Question: What is wrong with this code? Why can't I get the 'username' from the 'members' table in 'website' database. Here's the screenshot of database information:

I am trying to make a function for it so that I can use it later. Here's the code:
'''
<?php
function get_username($username){
$host = 'localhost';
$username = 'root';
$password = '';
$database = 'website';
$con = mysqli_connect($host, $username, $password, $database);
$query = "SELECT * FROM members WHERE username = '{$username}'";
$result = mysqli_query($con, $query);
$row = mysqli_fetch_array($result);
return $row['name'];
mysqli_close($con);
}
echo get_username('iamfaizahmed');
?>
'''
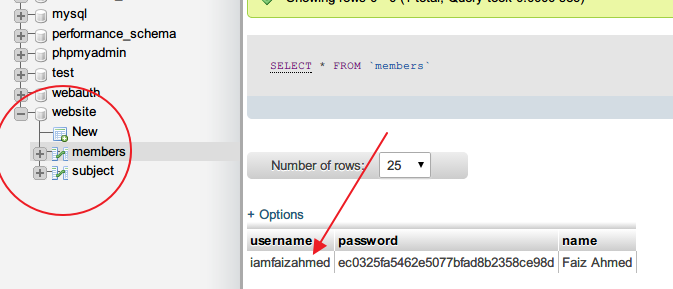
Answer: Your username is overwritten in the function
'''
$username = 'root'; // here
'''
So no matter what you pass in the function argument it will always use
'''
where username = 'root'
'''
So use a different variable name